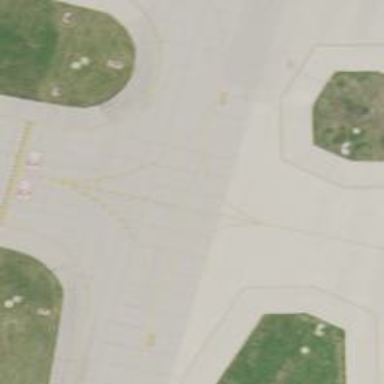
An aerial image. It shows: Asphalt taxiway at the airport.